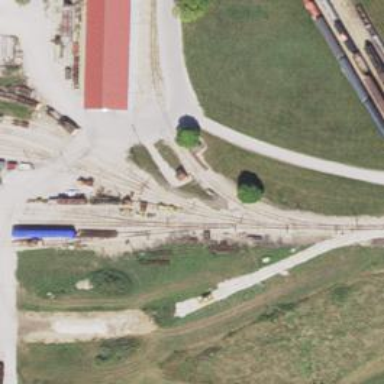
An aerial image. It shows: Preserved rail yard with railway tracks.